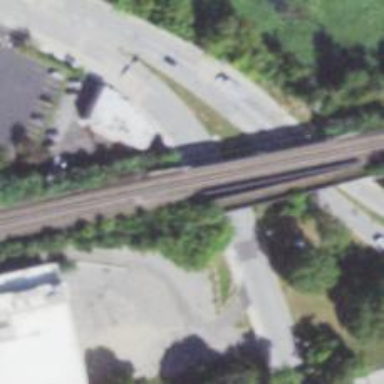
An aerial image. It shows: Electrified railway with rail tracks.